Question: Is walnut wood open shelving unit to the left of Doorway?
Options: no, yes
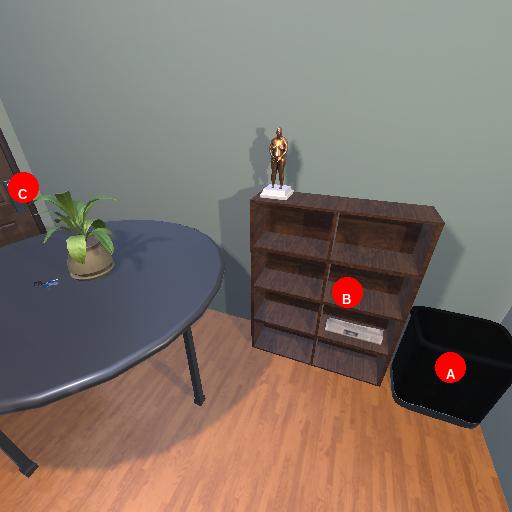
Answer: no